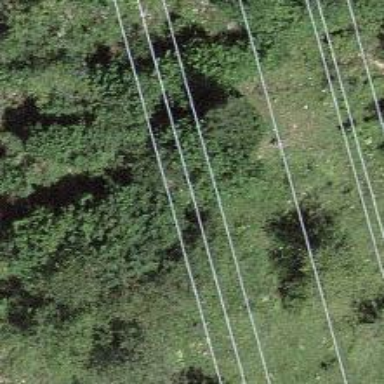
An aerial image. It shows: Power line is depicted.